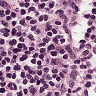
Metastatic tissue present: no